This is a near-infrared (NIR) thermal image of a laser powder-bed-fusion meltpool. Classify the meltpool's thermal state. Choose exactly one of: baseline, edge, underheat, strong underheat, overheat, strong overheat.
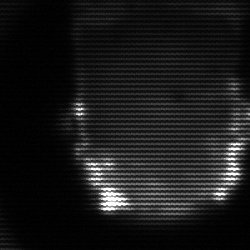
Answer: baseline